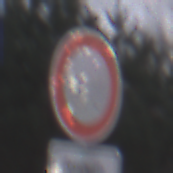
Verkehrszeichen: VerbotFahrzeugeAllerArt
Zusatzzeichen unten: BesondereFahrzeugeUndTransportgueter7
Umgebung: Outdoor, Nature
Tageszeit: MorningAfternoon
Wetter: PartlyCloudy
Licht: Natural
Jahreszeit: NotSpecified
Kontrast: HighContrast